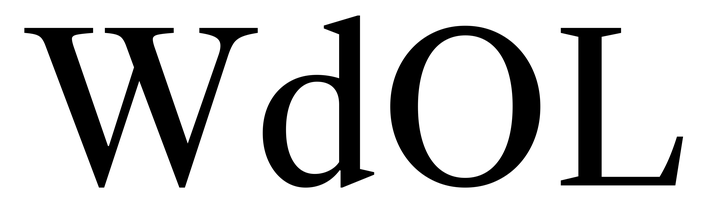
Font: LibreCaslonText_Regular